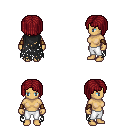
a pixel art fantasy rpg character, female body template, human, tanned skin, black tattered cape, white pants, brunette pageboy hairstyle, cloth bracers, four views (front, back, left, right), 2x2 character sprite sheet, small pixel art, hard edges, no anti-aliasing